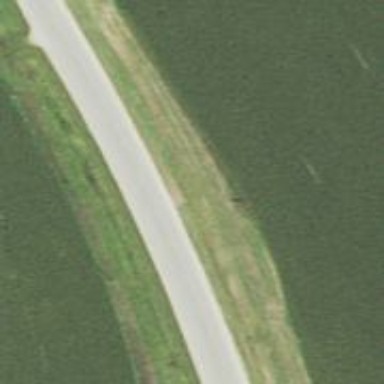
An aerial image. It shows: Primary road with asphalt surface.